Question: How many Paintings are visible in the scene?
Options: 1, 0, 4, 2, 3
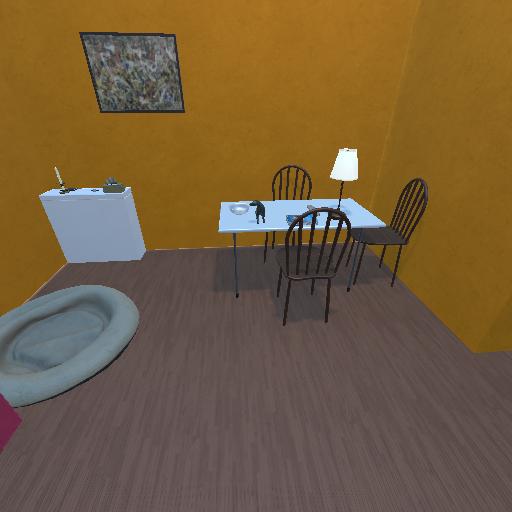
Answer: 1